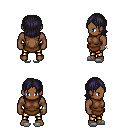
a pixel art fantasy rpg character, male body template, human, dark skin, brown tunic, gold greaves, raven long bangs hairstyle, bracelets, white slippers, four views (front, back, left, right), 2x2 character sprite sheet, small pixel art, hard edges, no anti-aliasing